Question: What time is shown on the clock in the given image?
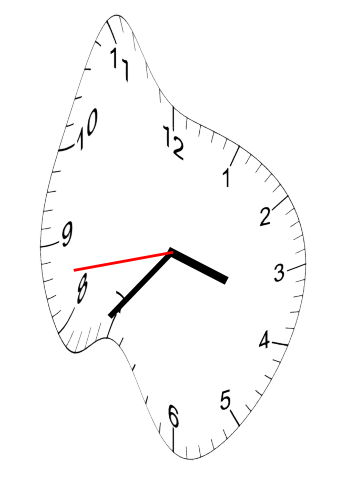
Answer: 03:36:43